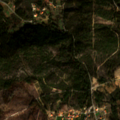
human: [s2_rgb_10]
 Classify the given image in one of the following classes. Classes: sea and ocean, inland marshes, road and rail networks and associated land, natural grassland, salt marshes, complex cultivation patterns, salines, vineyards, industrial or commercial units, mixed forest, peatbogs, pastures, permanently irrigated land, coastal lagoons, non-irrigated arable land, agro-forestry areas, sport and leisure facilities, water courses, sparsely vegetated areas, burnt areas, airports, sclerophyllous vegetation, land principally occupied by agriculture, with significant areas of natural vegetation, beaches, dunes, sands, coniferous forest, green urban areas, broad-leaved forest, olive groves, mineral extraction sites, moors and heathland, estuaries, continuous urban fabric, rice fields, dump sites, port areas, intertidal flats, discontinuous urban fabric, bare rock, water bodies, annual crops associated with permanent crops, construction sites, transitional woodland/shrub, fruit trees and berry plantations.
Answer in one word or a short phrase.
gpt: land principally occupied by agriculture, with significant areas of natural vegetation, coniferous forest, transitional woodland/shrub